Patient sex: M
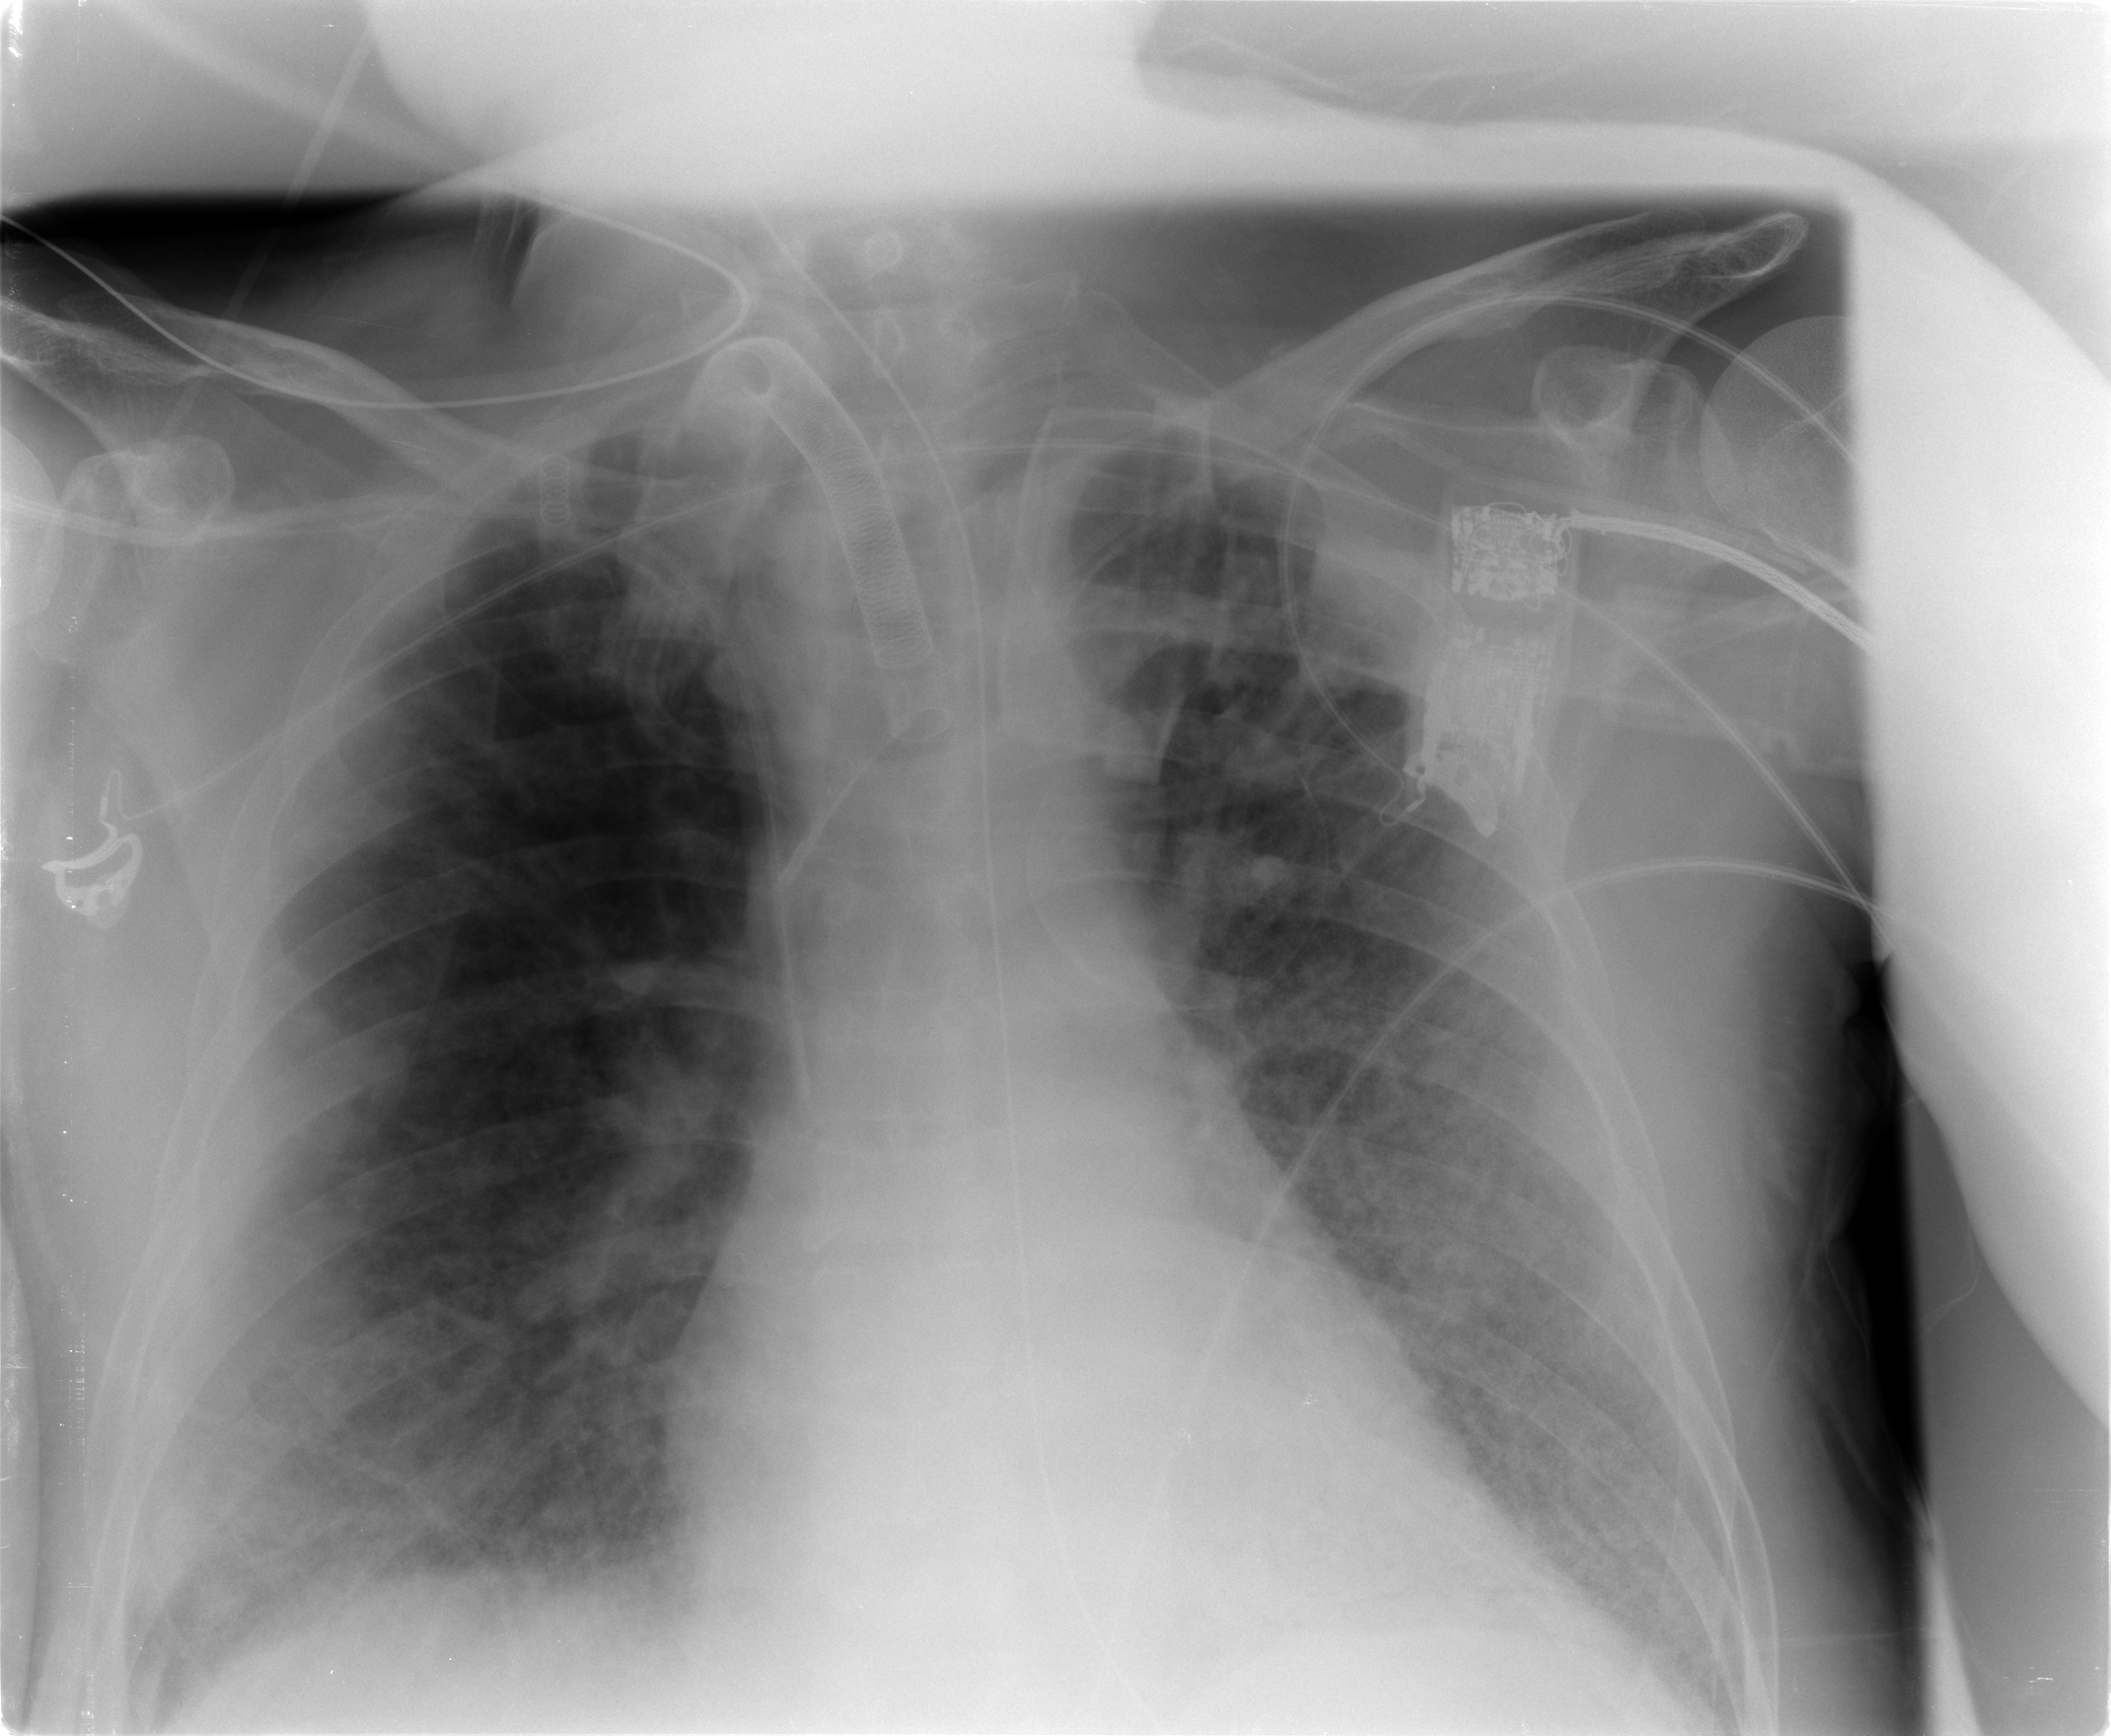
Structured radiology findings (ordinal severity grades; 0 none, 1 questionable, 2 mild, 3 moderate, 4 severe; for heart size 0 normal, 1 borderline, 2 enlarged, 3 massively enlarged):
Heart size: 0
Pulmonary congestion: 2
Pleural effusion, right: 0
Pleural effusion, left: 0
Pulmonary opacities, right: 3
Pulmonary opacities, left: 3
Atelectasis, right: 2
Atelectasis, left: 2